Chest X-ray. View position: PA
Patient age: 68
Patient sex: F
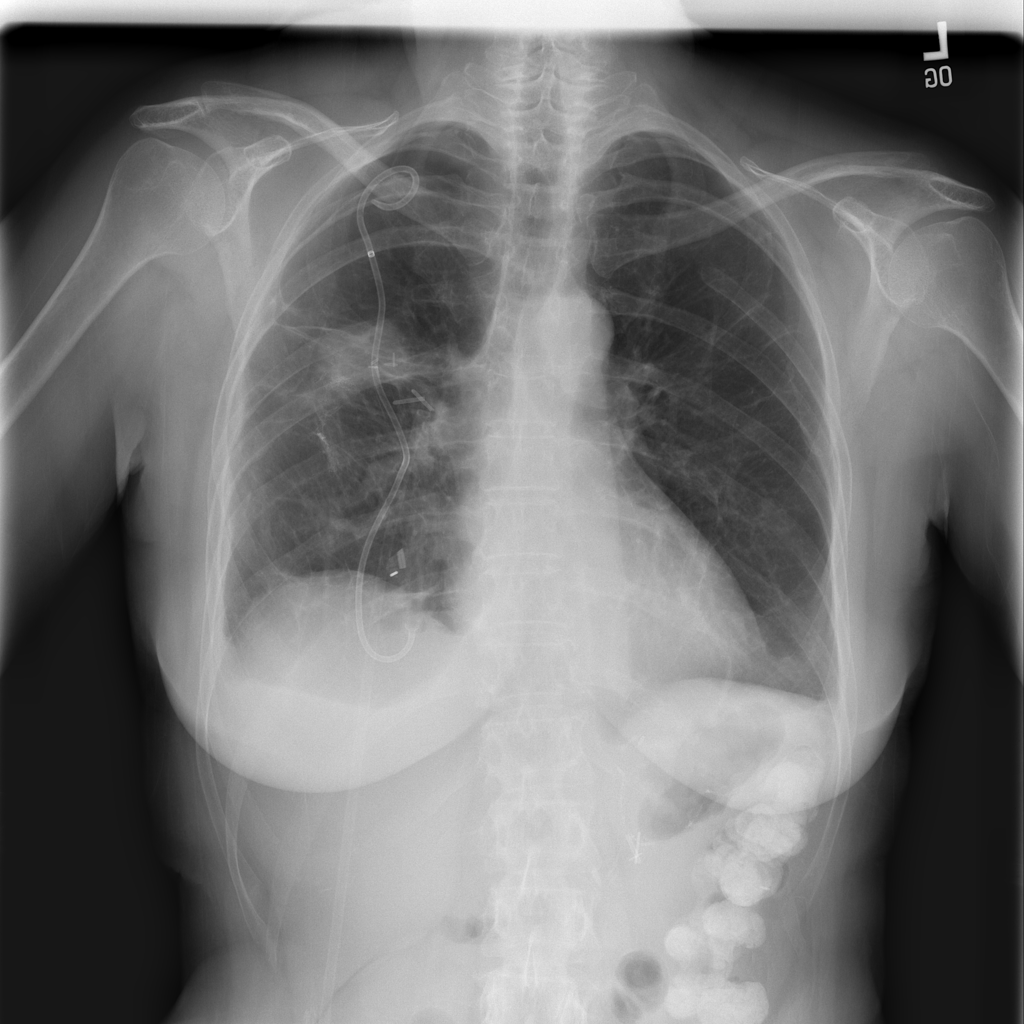
Finding: Pneumothorax